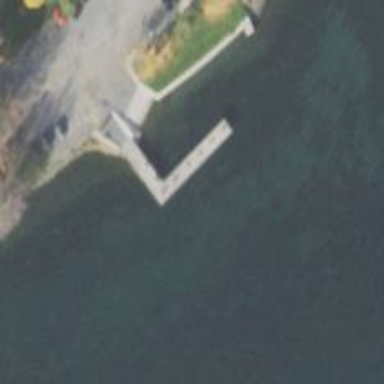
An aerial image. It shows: Pier with mooring facilities.